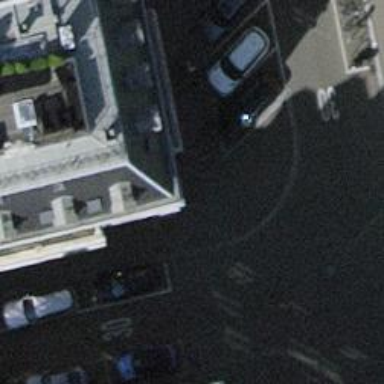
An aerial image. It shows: Kerb barrier.